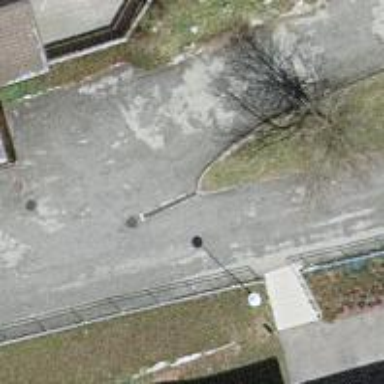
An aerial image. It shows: Alleyway designated as service road.